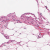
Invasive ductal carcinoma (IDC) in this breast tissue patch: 0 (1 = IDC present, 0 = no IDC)